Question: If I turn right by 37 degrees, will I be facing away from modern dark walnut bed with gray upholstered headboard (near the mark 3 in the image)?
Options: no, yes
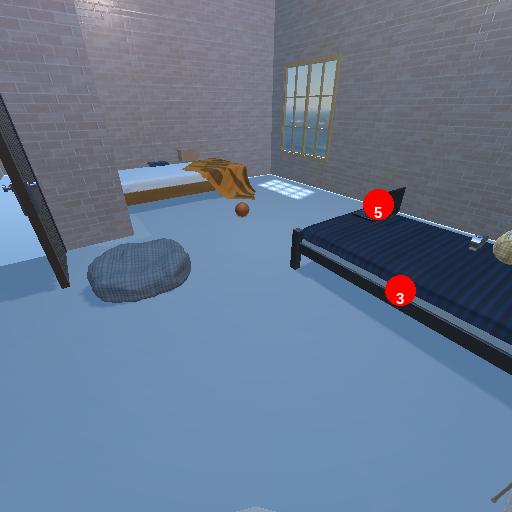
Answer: no